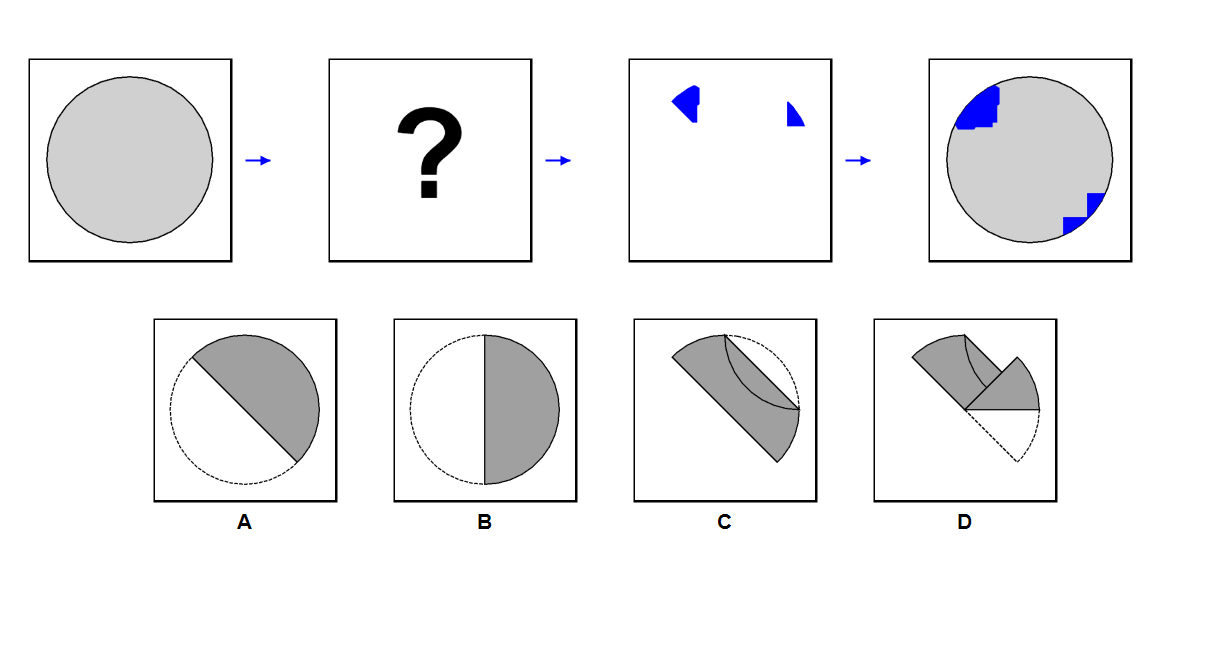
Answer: B